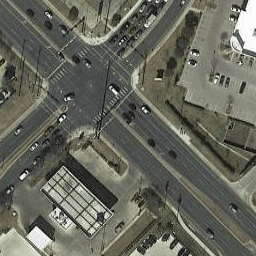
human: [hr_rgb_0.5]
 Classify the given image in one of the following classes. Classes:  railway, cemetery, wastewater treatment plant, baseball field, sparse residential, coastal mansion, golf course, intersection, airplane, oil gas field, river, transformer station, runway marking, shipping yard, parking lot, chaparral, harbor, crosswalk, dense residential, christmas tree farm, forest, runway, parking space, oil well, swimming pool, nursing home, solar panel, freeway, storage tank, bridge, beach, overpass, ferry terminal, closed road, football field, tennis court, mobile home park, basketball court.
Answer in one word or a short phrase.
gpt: intersection